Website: bh-photo
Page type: cross-sells
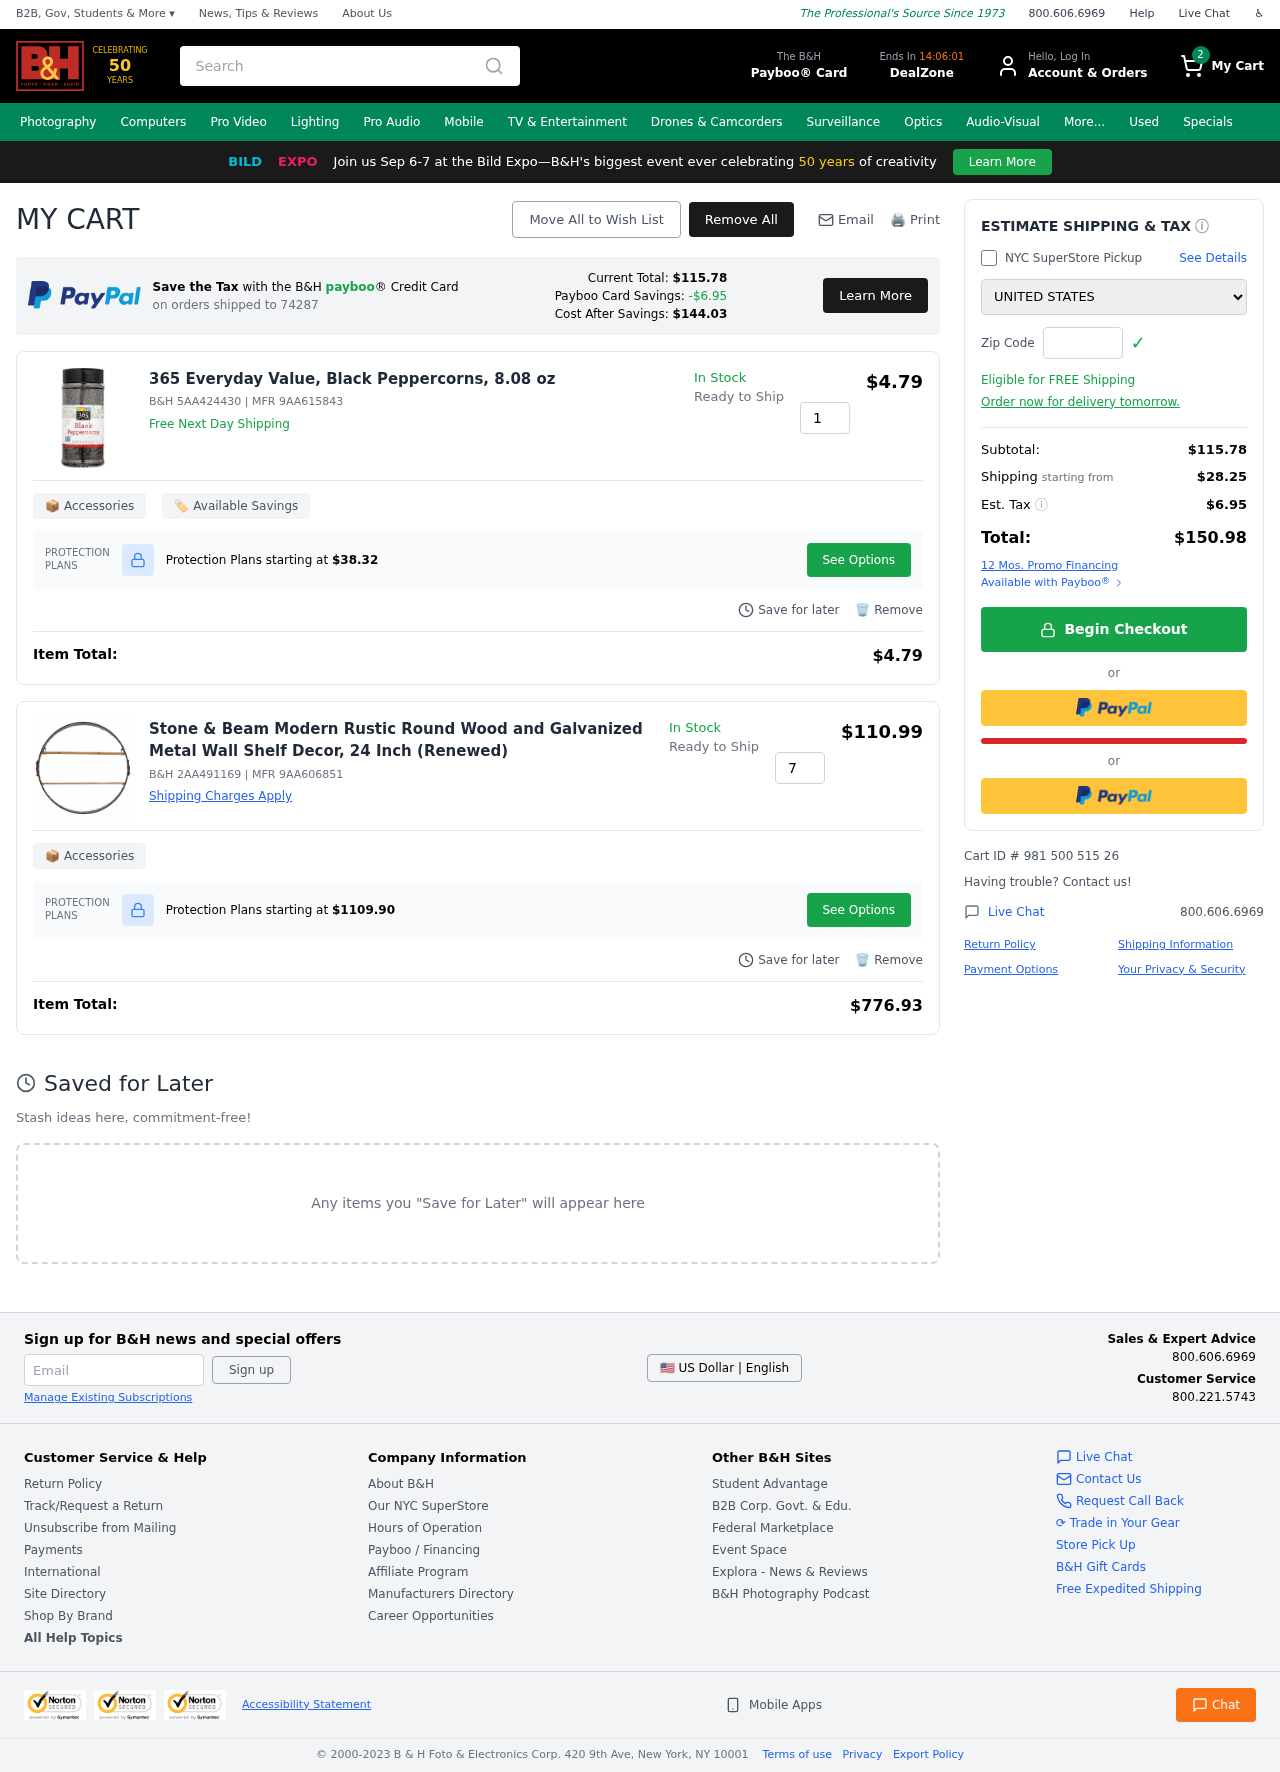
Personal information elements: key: PII_COUNTRY
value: United States
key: PII_POSTCODE
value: on orders shipped to 74287
Product elements: key: PRODUCT1_NAME
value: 365 Everyday Value, Black Peppercorns, 8.08 oz
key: PRODUCT1_PRICE
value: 4.79
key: PRODUCT1_QUANTITY
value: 1
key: PRODUCT2_NAME
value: Stone & Beam Modern Rustic Round Wood and Galvanized Metal Wall Shelf Decor, 24 Inch (Renewed)
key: PRODUCT2_PRICE
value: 110.99
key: PRODUCT2_QUANTITY
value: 7
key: PRODUCT1_SKU
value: B&H 5AA424430
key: PRODUCT1_MFR
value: MFR 9AA615843
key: PRODUCT1_PROTECTION_PRICE
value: $38.32
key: PRODUCT1_ITEM_TOTAL
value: $4.79
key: PRODUCT2_SKU
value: B&H 2AA491169
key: PRODUCT2_MFR
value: MFR 9AA606851
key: PRODUCT2_PROTECTION_PRICE
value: $1109.90
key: PRODUCT2_ITEM_TOTAL
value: $776.93
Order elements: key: ORDER_NUM_ITEMS
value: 2
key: PAYBOO_CURRENT_TOTAL
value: $115.78
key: ORDER_SUBTOTAL
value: $115.78
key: ORDER_SHIPPING_COST
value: $28.25
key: ORDER_TAX
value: $6.95
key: ORDER_TOTAL
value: $150.98
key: ORDER_ID
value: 981 500 515 26
Search elements: key: HEADER_SEARCH
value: Search
Other elements: key: PAYBOO_SAVINGS
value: -$6.95
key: PAYBOO_COST_AFTER_SAVINGS
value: $144.03